Interaction volume radius: 10 \u00c5
Interaction volume height: 40 \u00c5
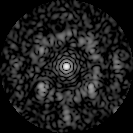
Disorder parameter: 0.6567